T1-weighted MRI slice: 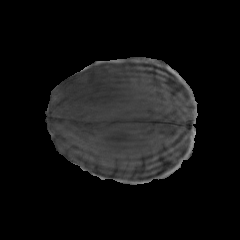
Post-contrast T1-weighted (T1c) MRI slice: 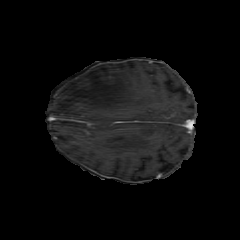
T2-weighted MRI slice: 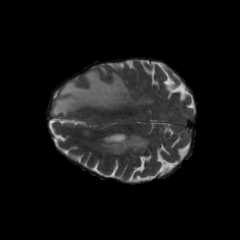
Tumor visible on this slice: yes